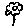
Label: flower